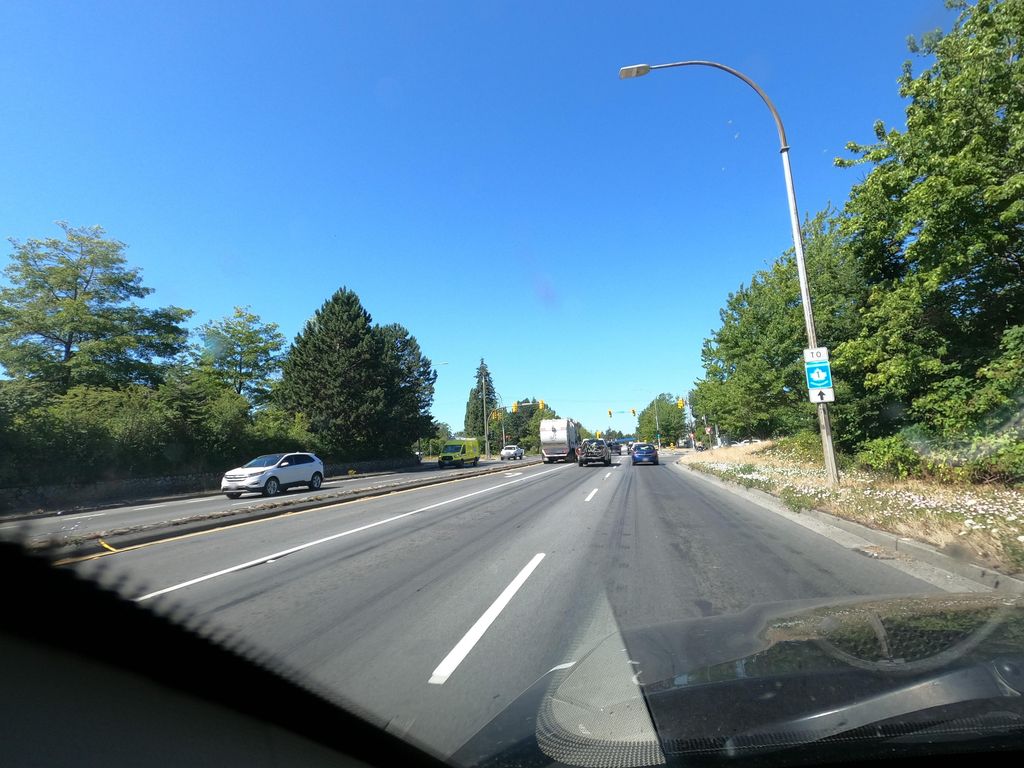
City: victoria